Brain MRI, t1w sequence, axial 2D slice.
Patient: age 45, sex F, weight 90 kg, height 1.9 m
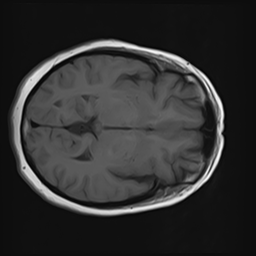